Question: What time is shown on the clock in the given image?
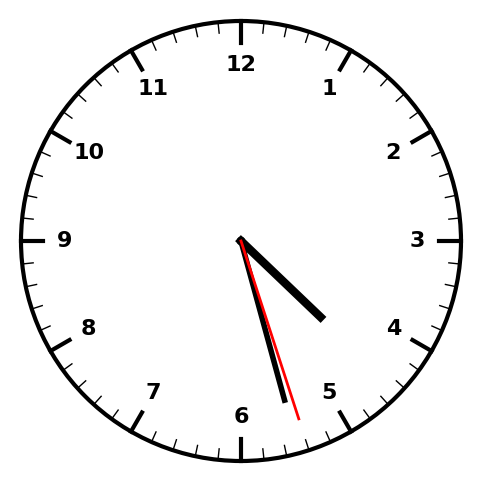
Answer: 04:27:27